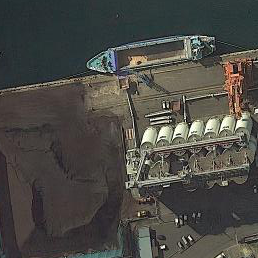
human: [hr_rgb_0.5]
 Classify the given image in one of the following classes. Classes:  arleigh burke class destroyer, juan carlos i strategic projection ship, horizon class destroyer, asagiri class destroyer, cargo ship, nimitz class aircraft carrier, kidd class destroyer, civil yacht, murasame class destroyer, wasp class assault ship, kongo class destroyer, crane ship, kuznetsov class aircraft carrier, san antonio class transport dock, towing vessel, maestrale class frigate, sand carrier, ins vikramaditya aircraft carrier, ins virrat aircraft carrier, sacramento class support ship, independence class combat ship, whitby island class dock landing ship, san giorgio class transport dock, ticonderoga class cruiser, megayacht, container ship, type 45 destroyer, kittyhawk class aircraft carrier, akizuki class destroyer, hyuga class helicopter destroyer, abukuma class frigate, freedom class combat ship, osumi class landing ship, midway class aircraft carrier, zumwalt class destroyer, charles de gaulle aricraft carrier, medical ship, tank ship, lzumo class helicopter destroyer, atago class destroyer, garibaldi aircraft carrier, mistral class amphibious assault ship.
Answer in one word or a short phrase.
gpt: Sand carrier